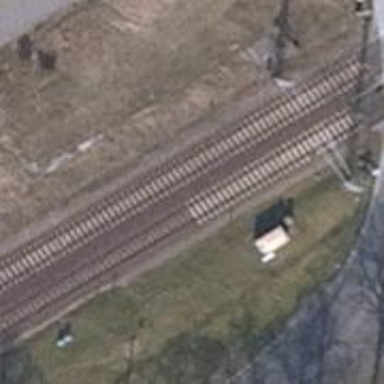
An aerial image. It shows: Railway signal.